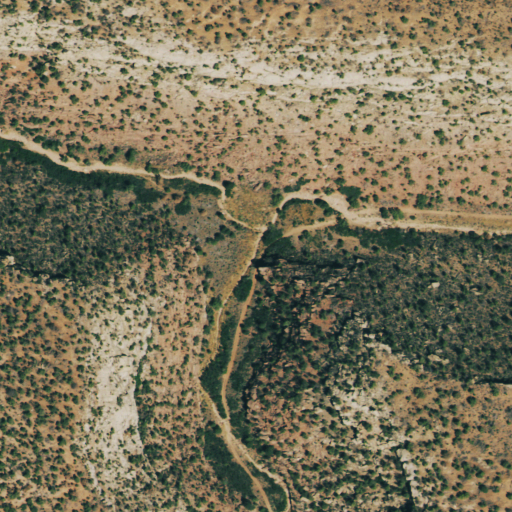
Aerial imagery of valley in Colorado named Bishop Canyon containing evergreen forest and shrub